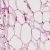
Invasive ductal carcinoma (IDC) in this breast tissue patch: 0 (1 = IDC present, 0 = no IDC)